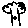
Label: tree